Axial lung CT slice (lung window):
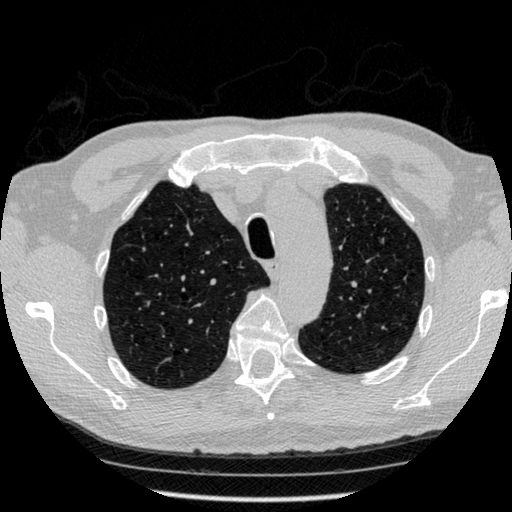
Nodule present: no